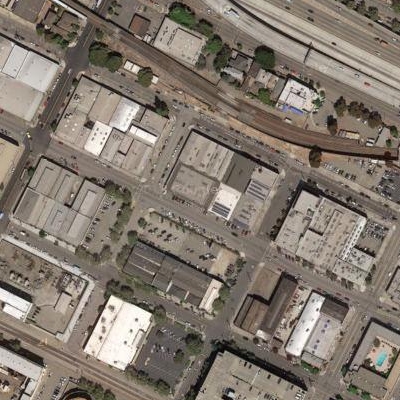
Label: Industry